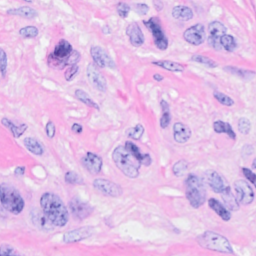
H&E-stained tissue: Breast